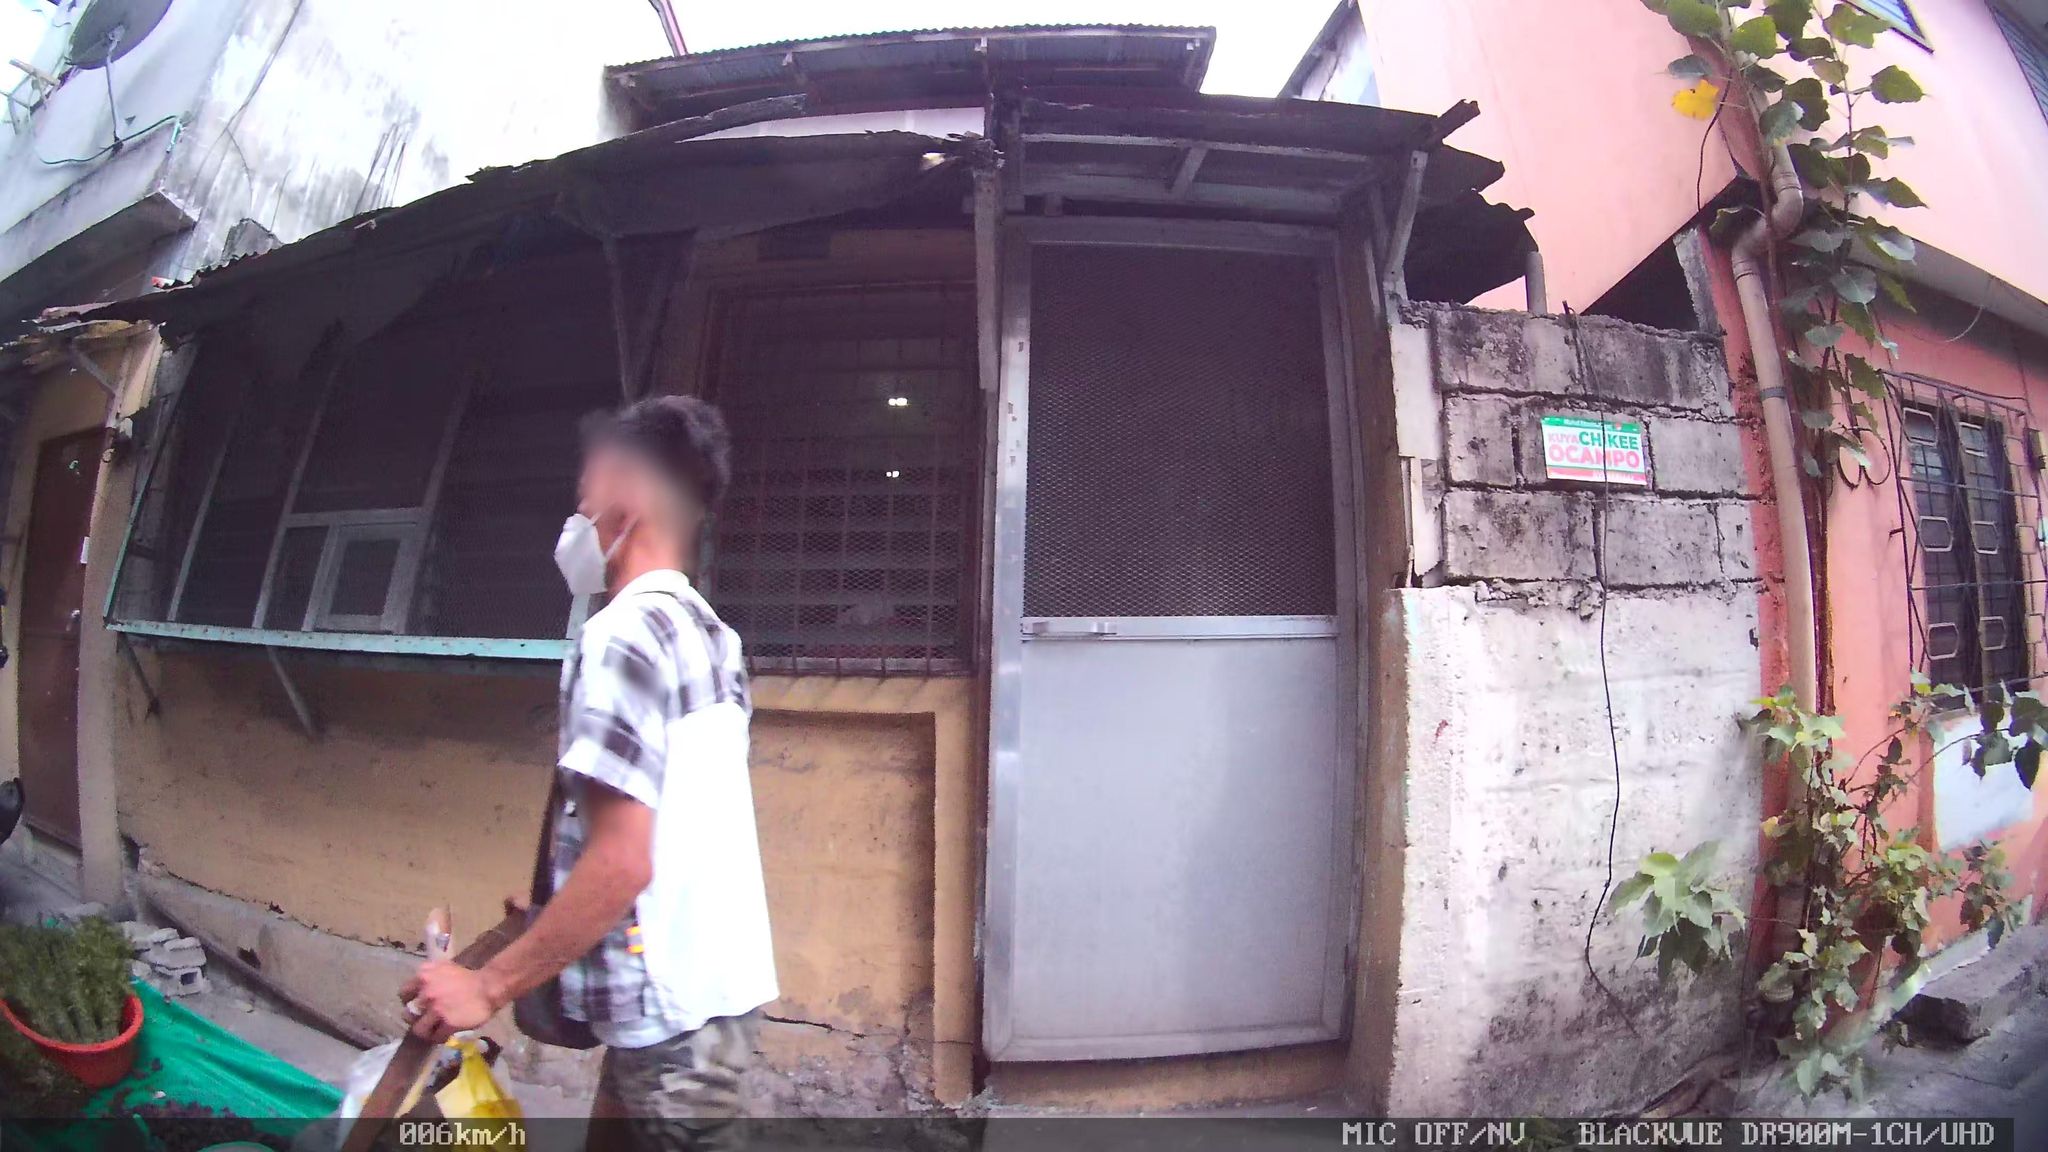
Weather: clear
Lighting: day
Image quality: slightly poor
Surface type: walking surface
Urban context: urban centre
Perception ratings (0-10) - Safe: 1.38, Lively: 6.46, Beautiful: 0.42, Boring: 2.79, Depressing: 7.27, Wealthy: 1.55